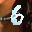
Label: 6